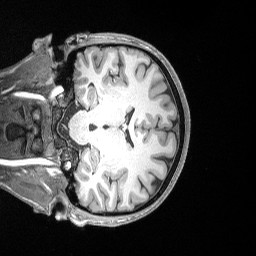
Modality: T1w
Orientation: coronal
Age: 30
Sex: female
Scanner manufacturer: siemens
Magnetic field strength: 3 T
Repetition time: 2.53 s
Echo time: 0.00164 s